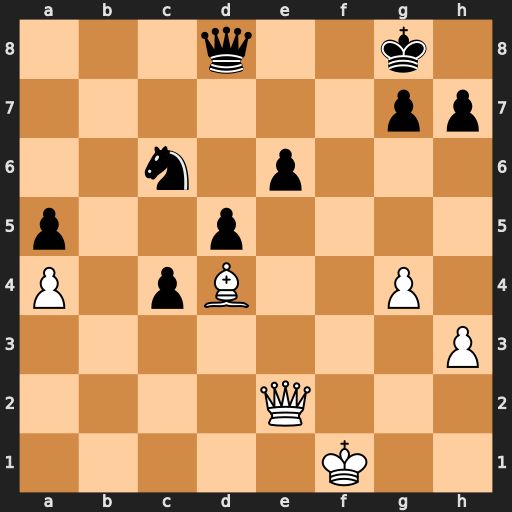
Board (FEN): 3q2k1/6pp/2n1p3/p2p4/P1pB2P1/7P/4Q3/5K2
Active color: w
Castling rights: -
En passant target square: -
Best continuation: Qxe6+ Kf8 Qxc6